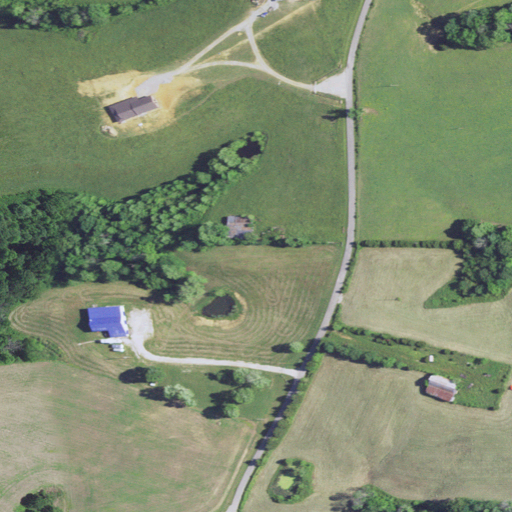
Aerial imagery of ridge(s) in Kentucky named Daws Ridge containing pasture, open development, deciduous forest, mixed forest, low intensity development, and barren land